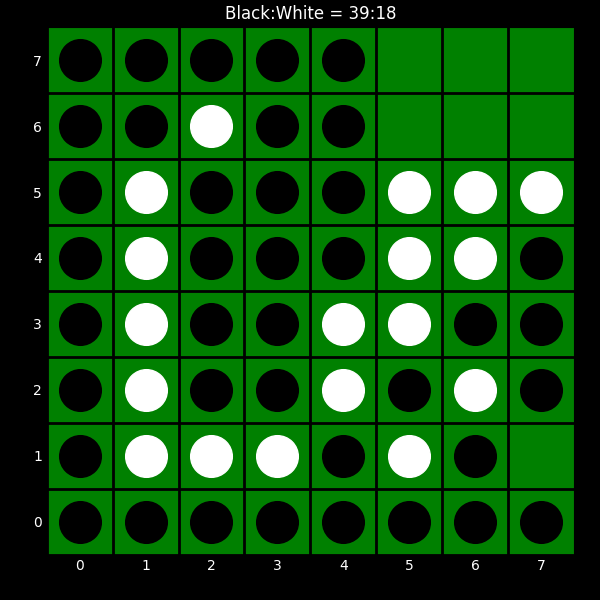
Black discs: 39
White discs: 18